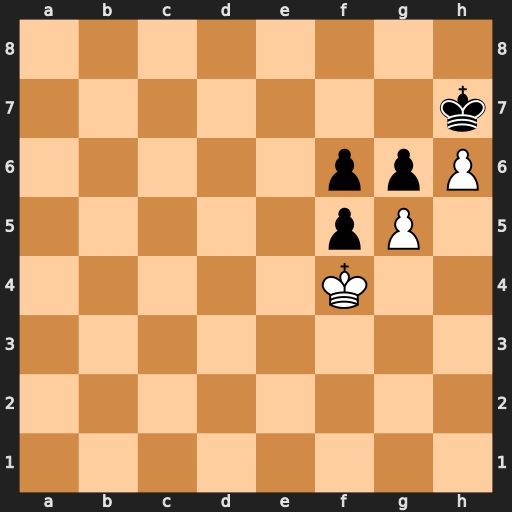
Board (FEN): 8/7k/5ppP/5pP1/5K2/8/8/8
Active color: w
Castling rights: -
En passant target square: -
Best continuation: gxf6 Kxh6 Ke5